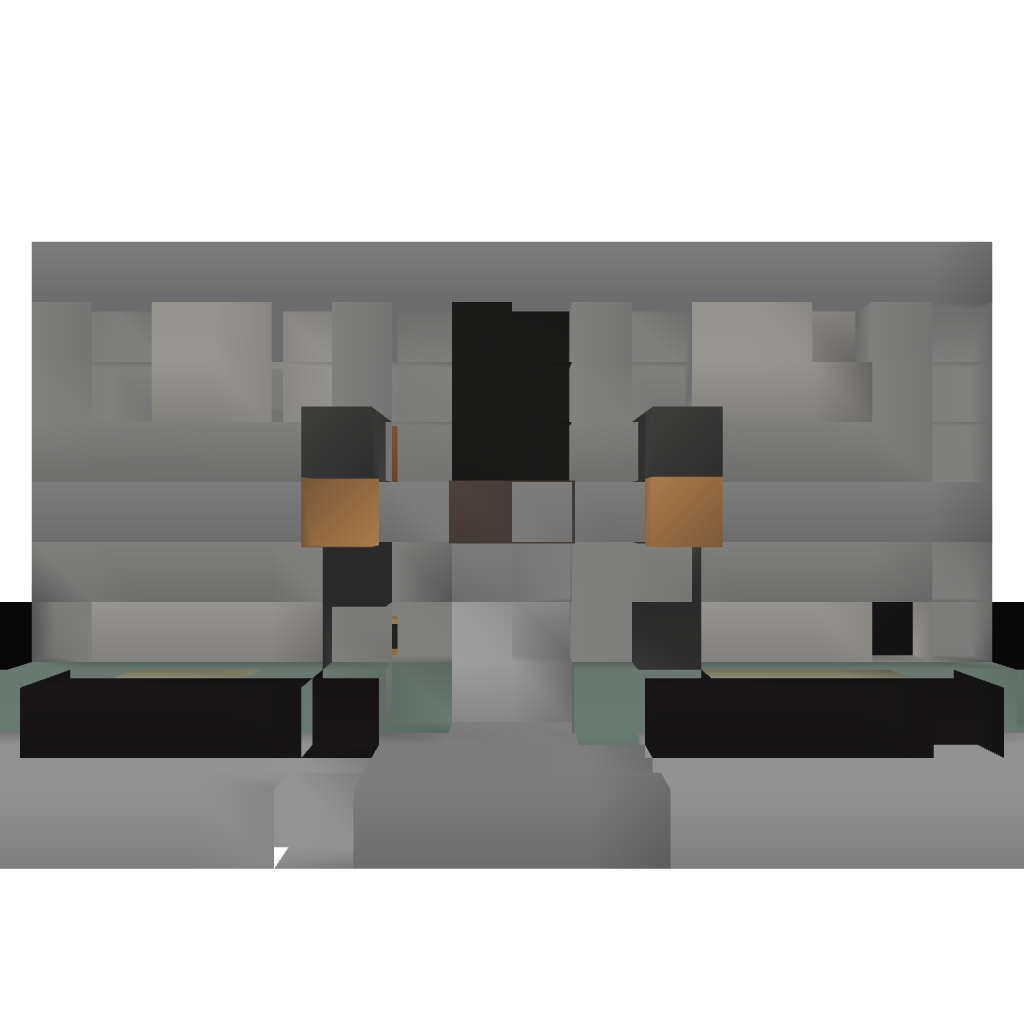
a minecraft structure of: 4-unit Apartment Building (CF)